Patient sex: F
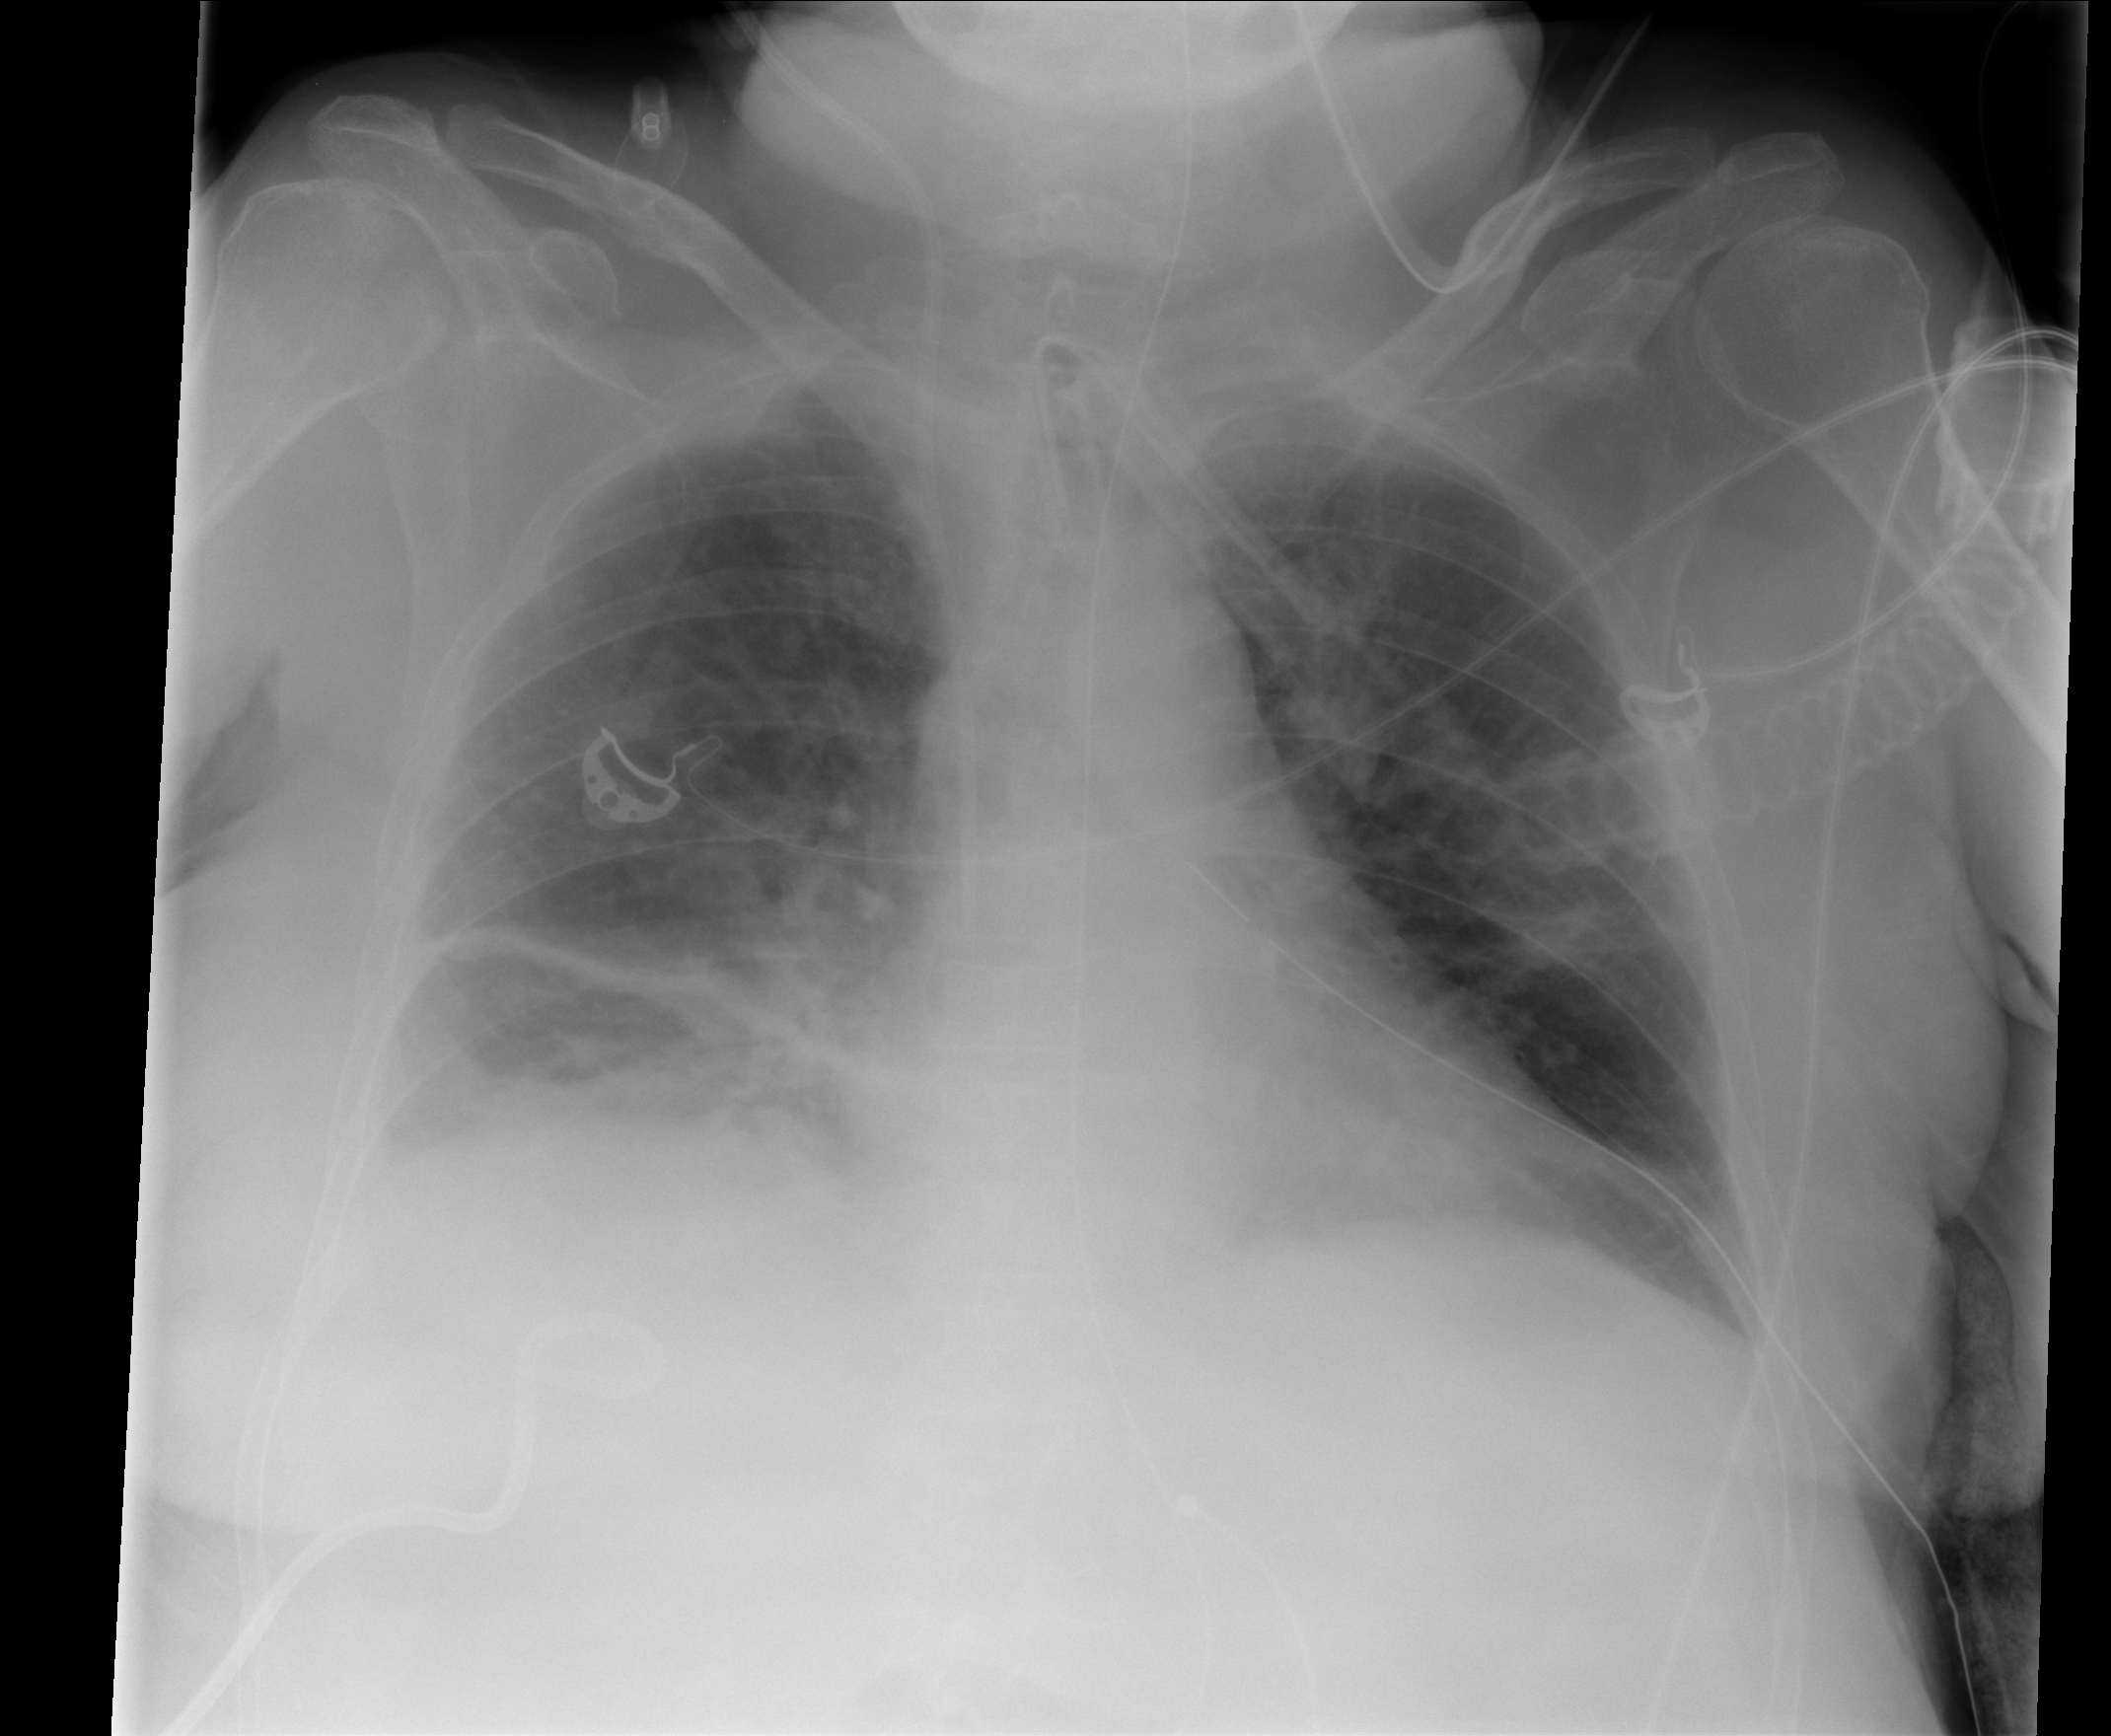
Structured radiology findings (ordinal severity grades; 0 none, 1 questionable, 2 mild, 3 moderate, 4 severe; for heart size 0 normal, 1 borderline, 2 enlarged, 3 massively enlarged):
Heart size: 0
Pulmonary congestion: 2
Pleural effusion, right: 2
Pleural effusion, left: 0
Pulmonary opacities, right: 1
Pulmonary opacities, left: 1
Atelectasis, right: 2
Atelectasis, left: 2